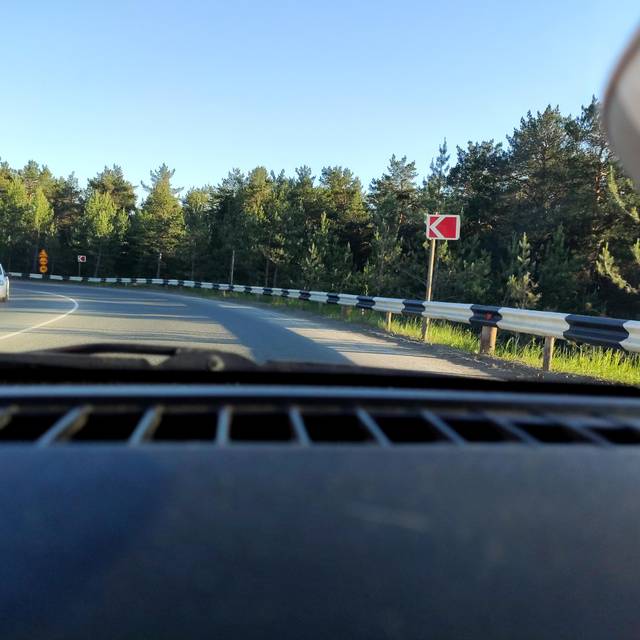
Region: Russia
Coordinates: 58.046, 56.215